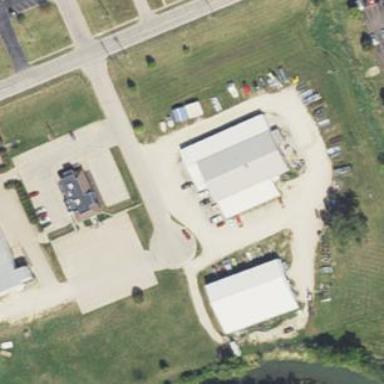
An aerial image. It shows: Building with boat shop.